Interaction volume radius: 5 \u00c5
Interaction volume height: 10 \u00c5
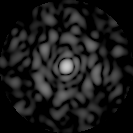
Disorder parameter: 0.8629